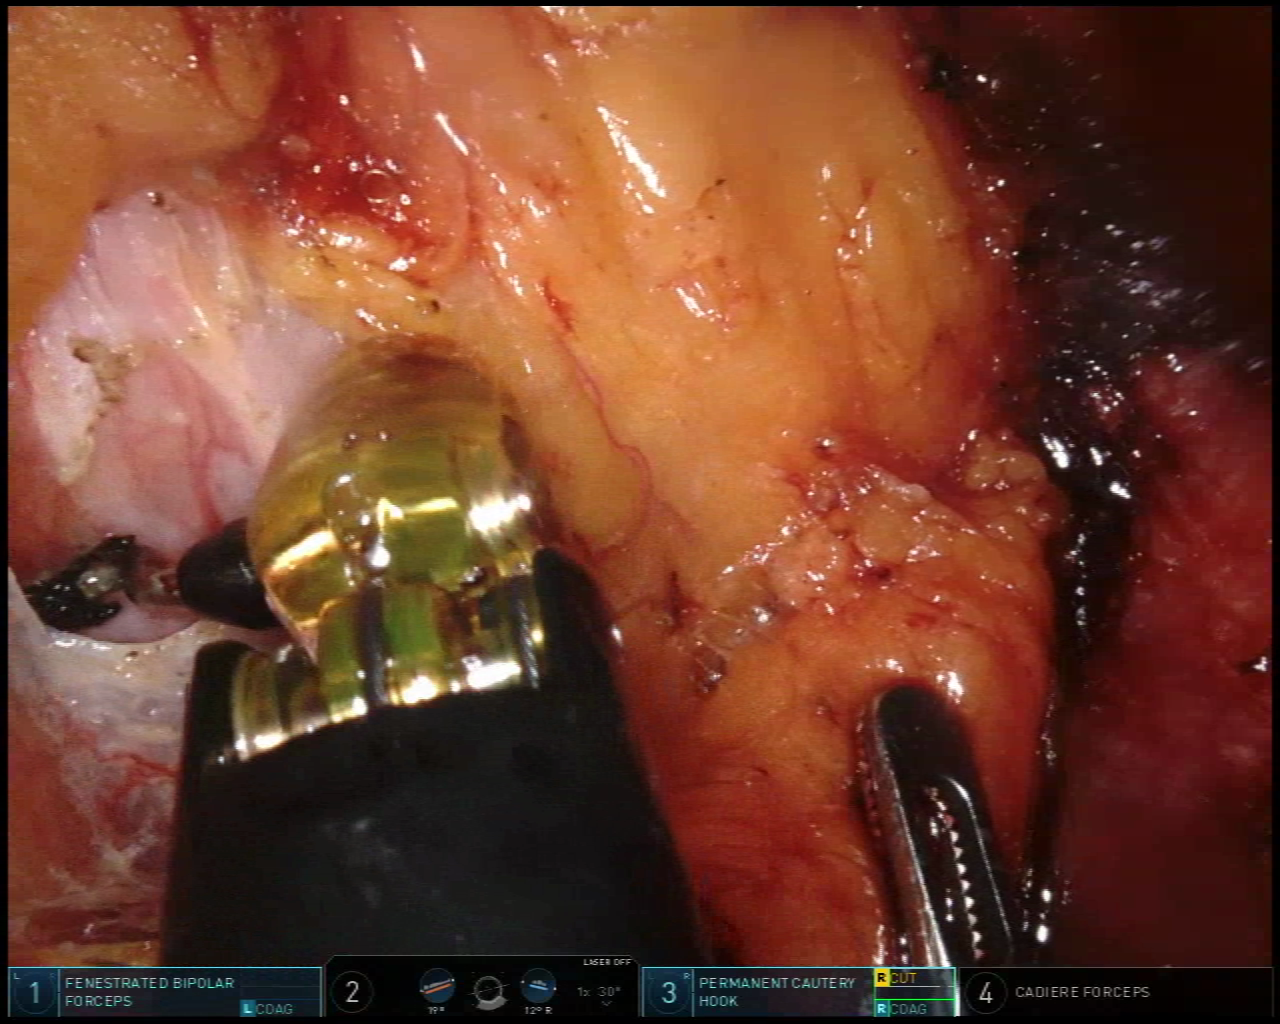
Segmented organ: stomach
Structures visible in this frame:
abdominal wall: no
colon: no
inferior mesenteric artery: no
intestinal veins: no
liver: no
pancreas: no
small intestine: no
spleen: no
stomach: yes
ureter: no
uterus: no
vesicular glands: no